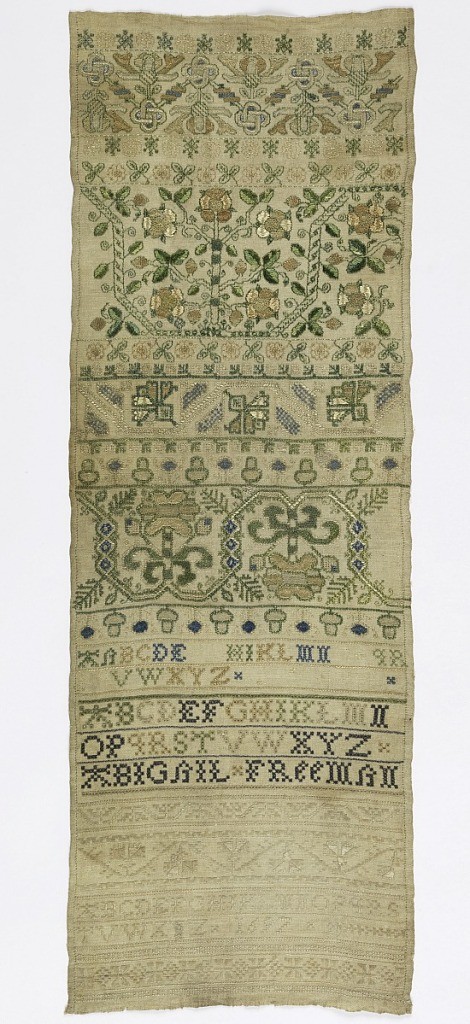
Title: Sampler
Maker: Abigail Freeman
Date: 1697
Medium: silk and linen embroidery, linen foundation Techniques: satin, stem, eyelet, cross, montenegrin cross, chain, roumanian, double running, and detached looping stitches on plain weave
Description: Cross borders of floral and geometric patterns, alphabets, name and date.Stitches: double running, satin, cross, eyelet, surface, rococo, chain and stem.